Interaction volume radius: 10 \u00c5
Interaction volume height: 10 \u00c5
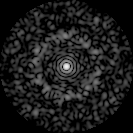
Disorder parameter: 0.8389